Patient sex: F
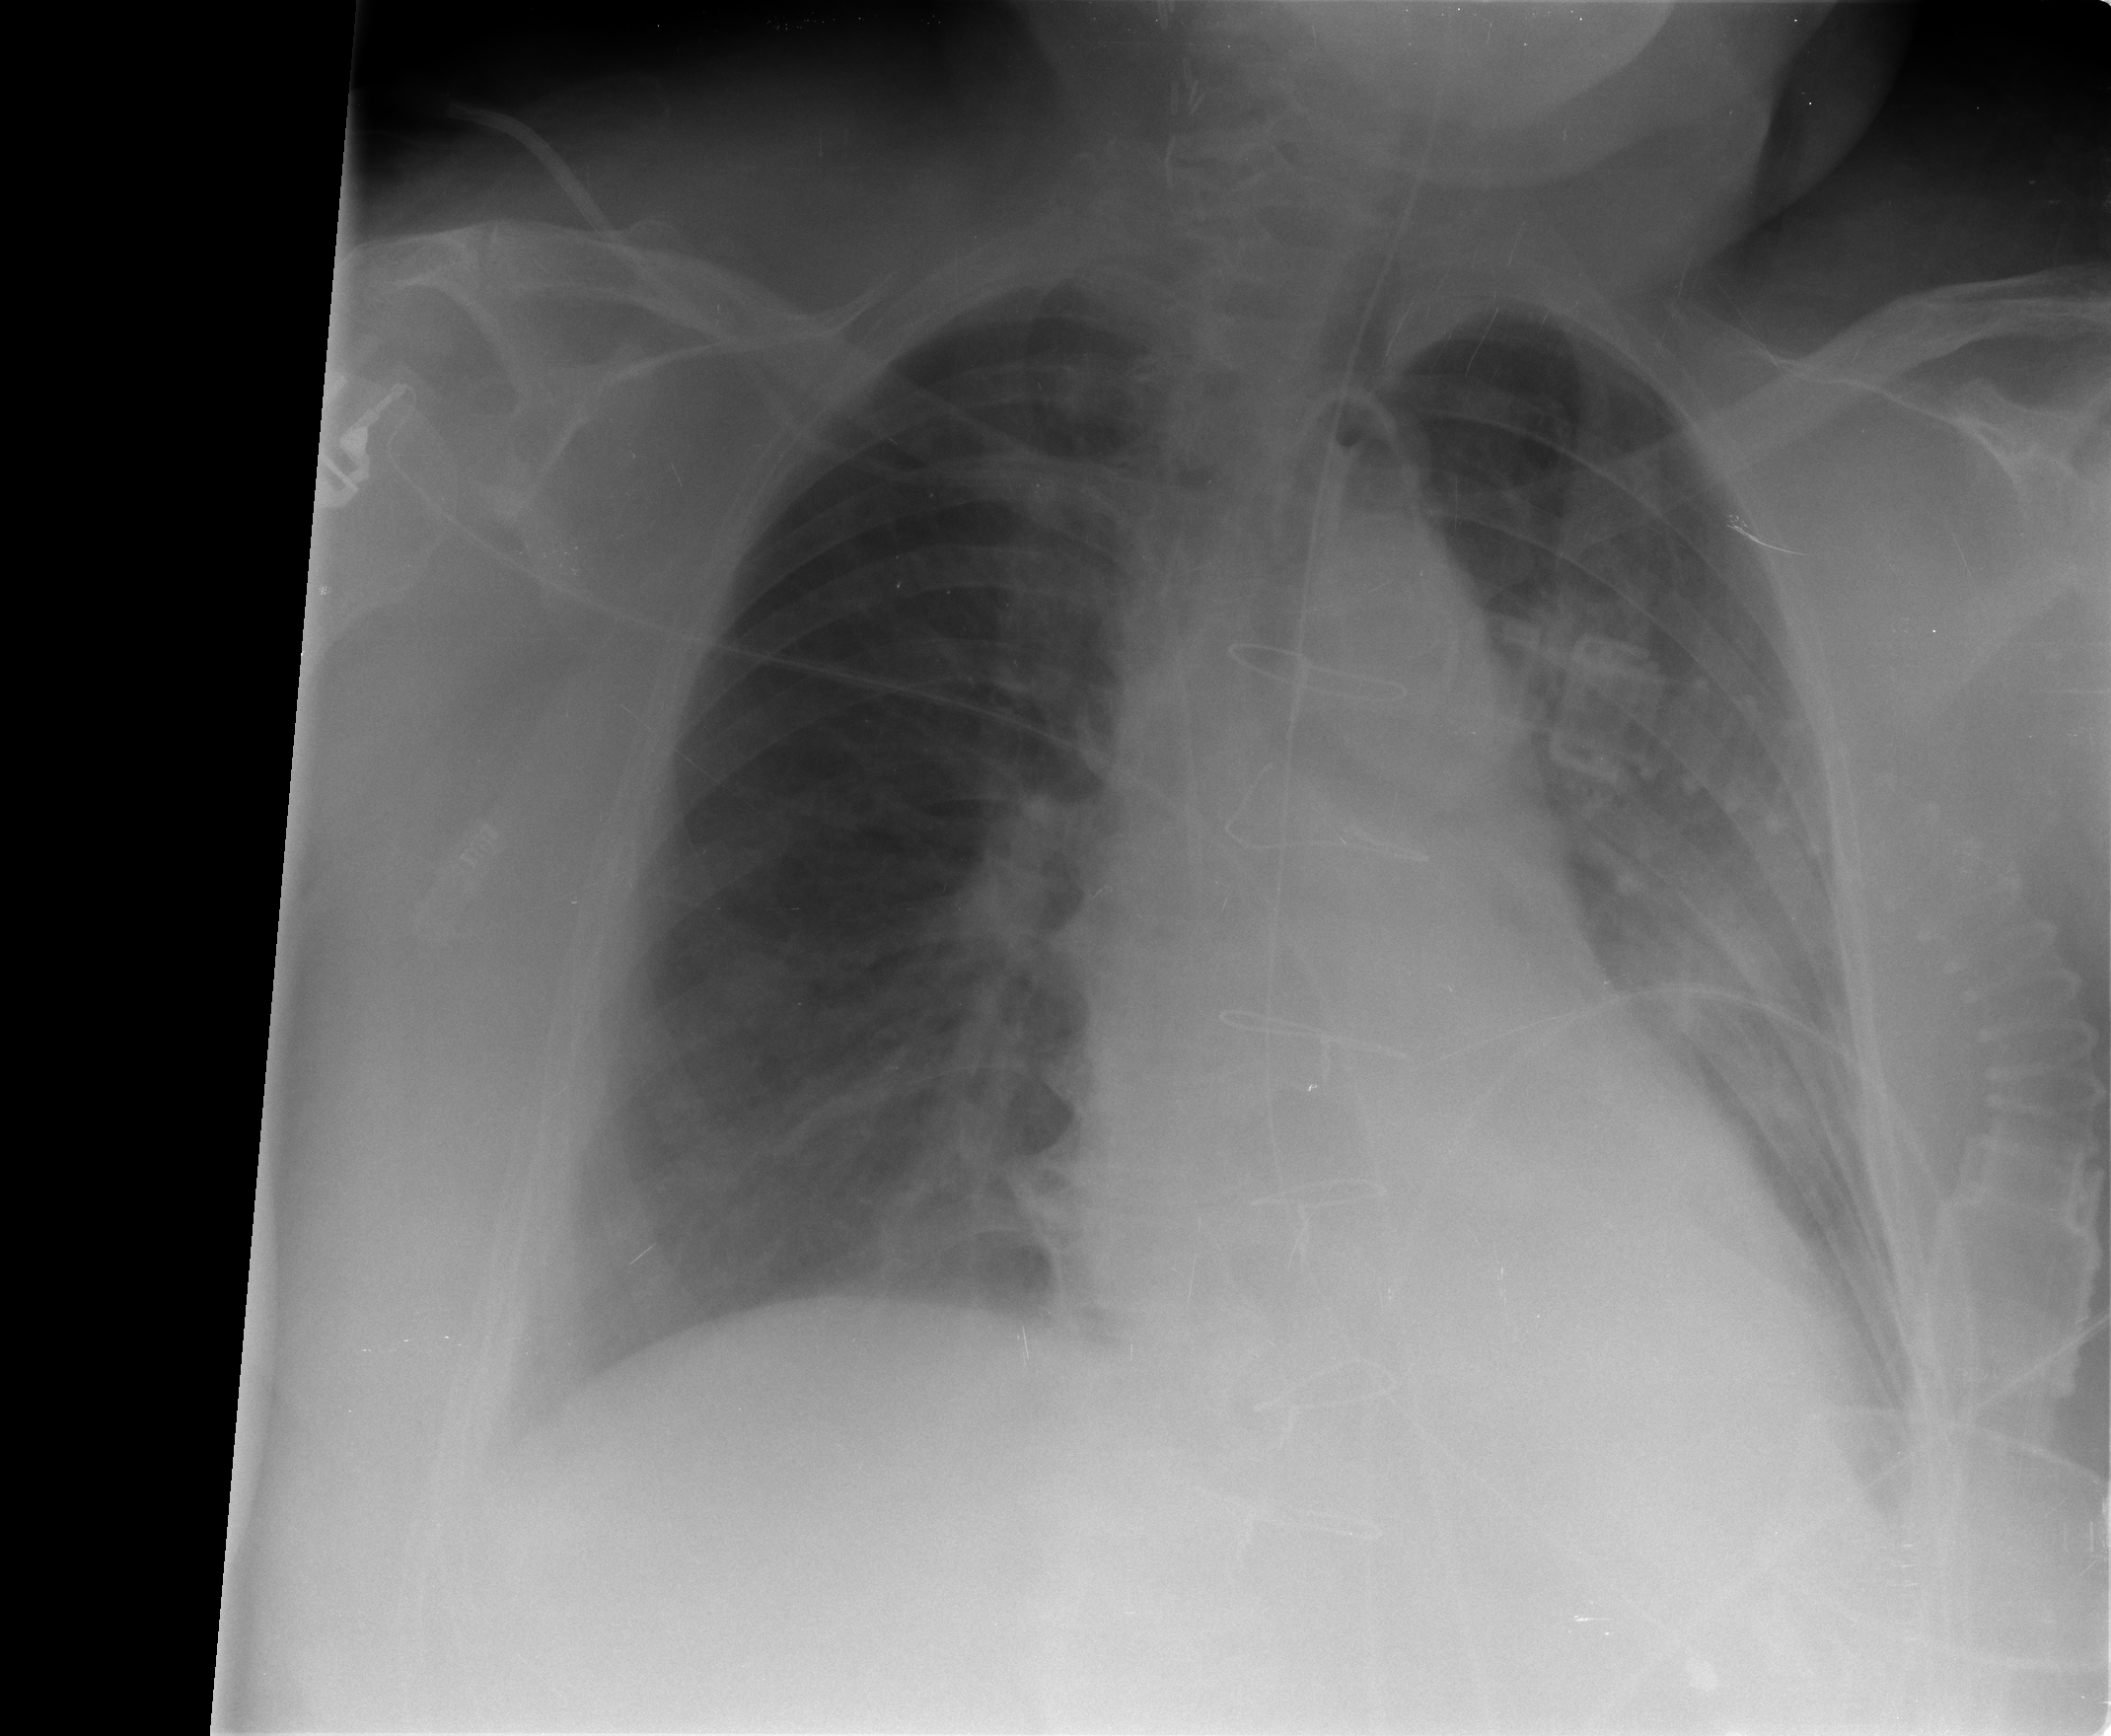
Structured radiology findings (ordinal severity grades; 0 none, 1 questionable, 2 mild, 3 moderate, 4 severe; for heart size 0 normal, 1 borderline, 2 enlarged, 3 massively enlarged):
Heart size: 2
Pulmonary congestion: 2
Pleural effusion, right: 1
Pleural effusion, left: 2
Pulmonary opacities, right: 3
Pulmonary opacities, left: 2
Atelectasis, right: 2
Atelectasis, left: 2